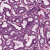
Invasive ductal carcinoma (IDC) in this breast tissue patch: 1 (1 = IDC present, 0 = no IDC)